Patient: sex M, age 81
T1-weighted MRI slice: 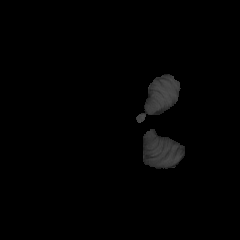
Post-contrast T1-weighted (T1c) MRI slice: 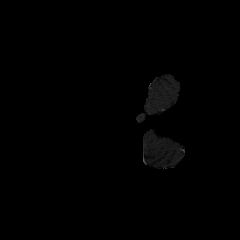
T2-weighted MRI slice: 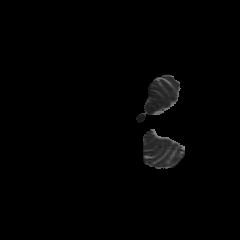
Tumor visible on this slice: no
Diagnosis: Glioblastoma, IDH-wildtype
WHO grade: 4